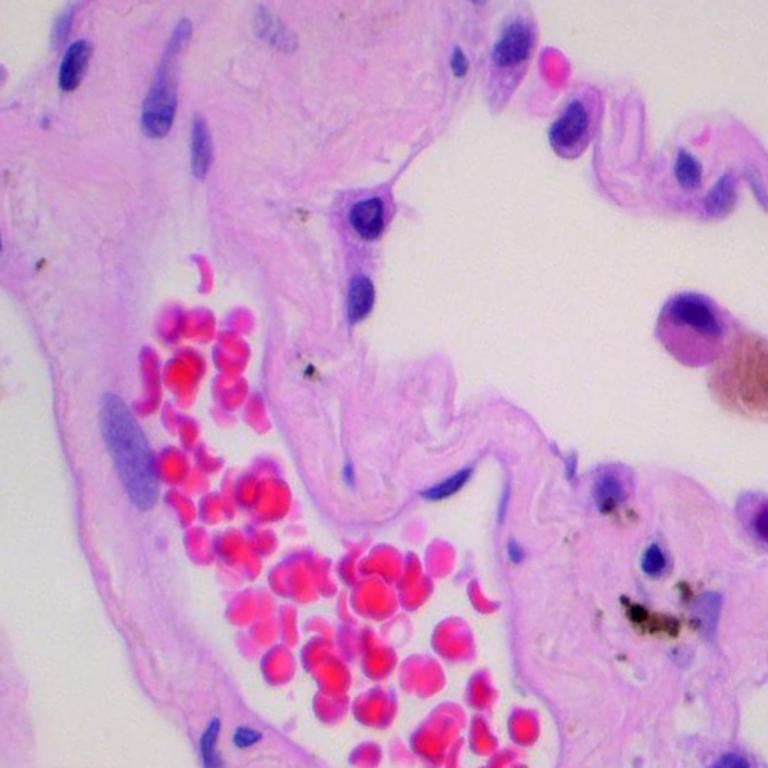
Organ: lung
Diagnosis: benign